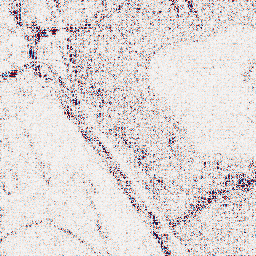
Category: wavelet
Decomposition family: wavelet_dwt
Decomposition parameters: wavelet: db8
level: 1
Upsampling method: sinc_hamming
Upsampling parameters: scale: 4
kernel_size: 8
Upsampling scale: 4